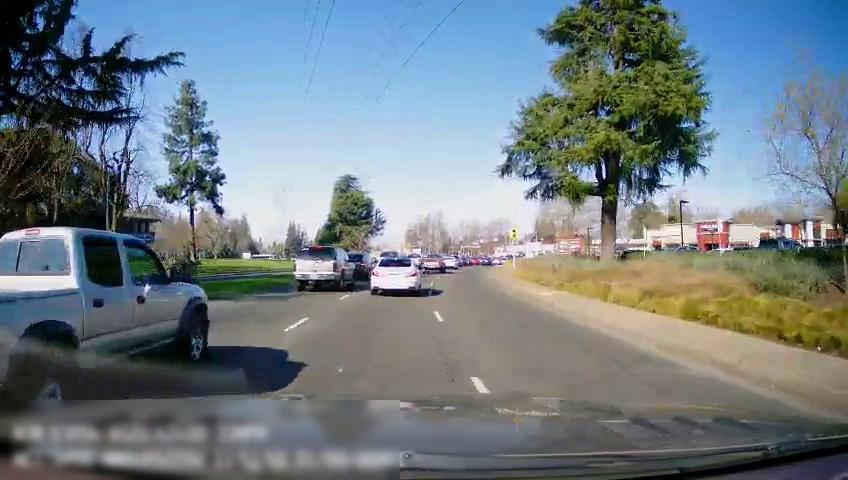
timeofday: Day
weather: Sunny
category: Drivable Space
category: Vehicles | Car
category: Vehicles | Truck
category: Vehicles | Truck
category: Vehicles | SUV
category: Vehicles | SUV
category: Vehicles | Car
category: Lanes | Current Lane
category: Lanes | Alternate Lane
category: Traffic | Signs